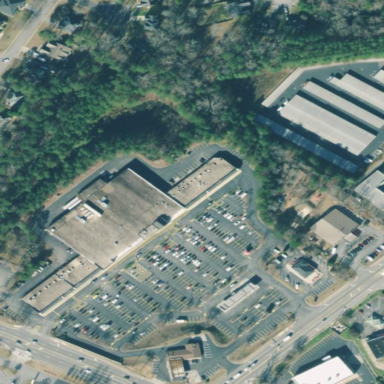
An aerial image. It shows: Retail area.